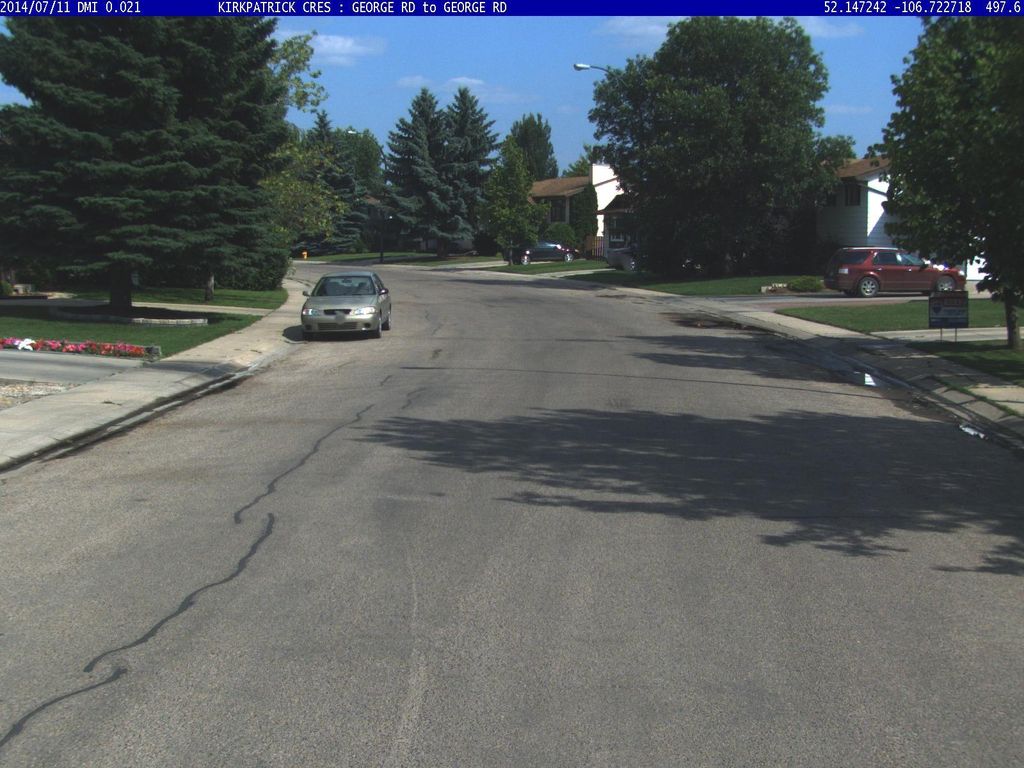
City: saskatoon